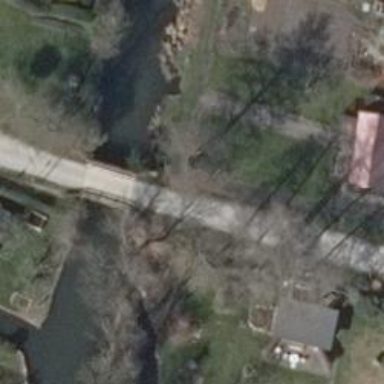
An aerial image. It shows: Concrete service road leading over bridge.